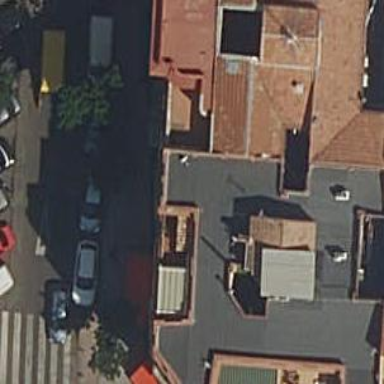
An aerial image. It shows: Clinic providing healthcare services.